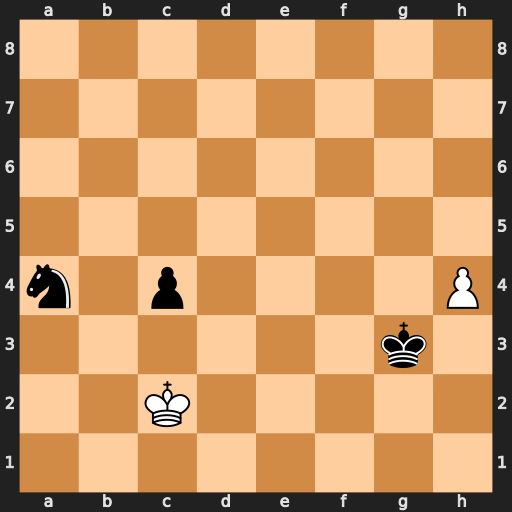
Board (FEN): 8/8/8/8/n1p4P/6k1/2K5/8
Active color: w
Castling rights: -
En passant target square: -
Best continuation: h5 Nb6 h6